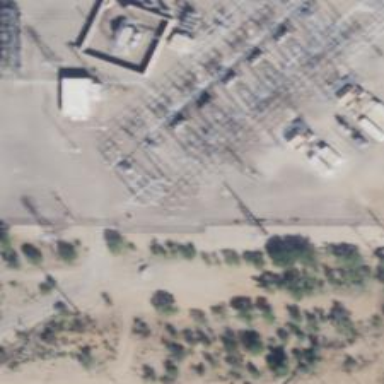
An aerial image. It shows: Switch used for power control.